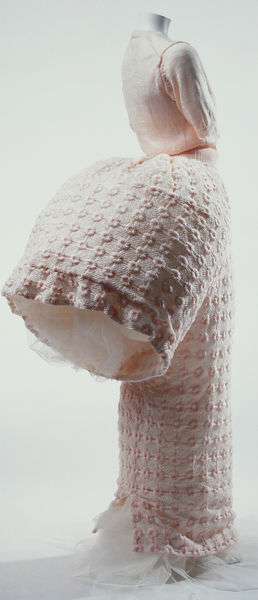
Titel: Pullover und Rock
Künstler: Rei Kawakubo
Standort: Kyoto (Japan)
Institution: Kyoto Costume Institute
Schlagwörter: blumen, kleid, weiss, mode, muster, rock, kleidung, ärmel, stickerei, stoff, rosa, japan, modell, floral, gemustert, unterrock, kreise, puppe, turnüre, cul de paris, unterkleid, gehäkelt, ärmellos, watte, krass, kleidunh, tornüre